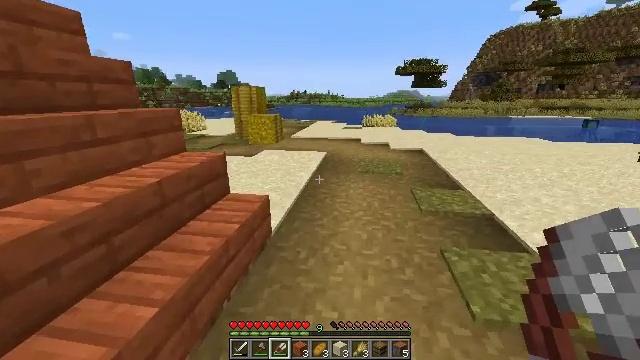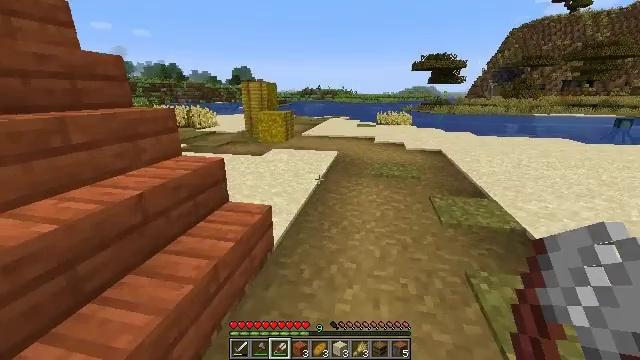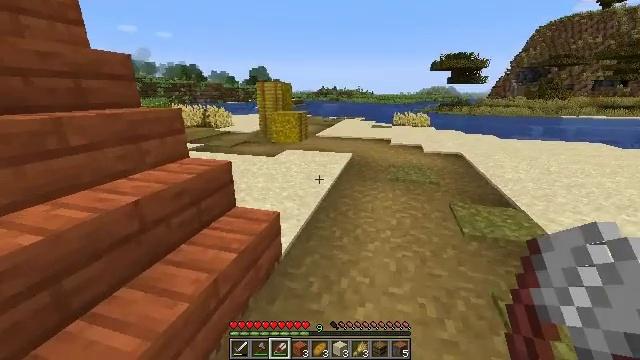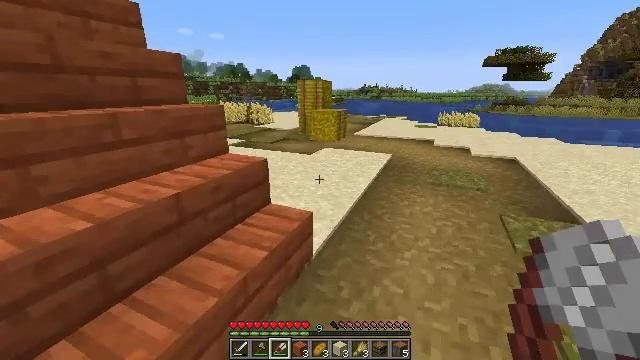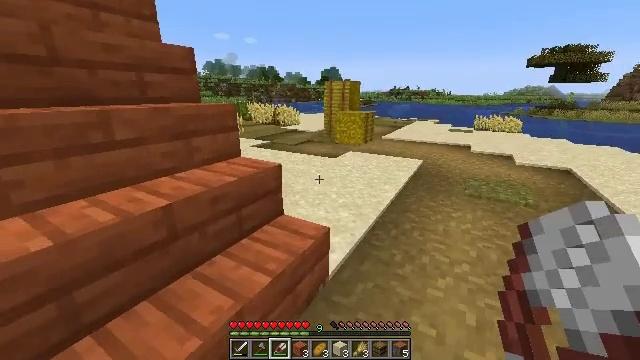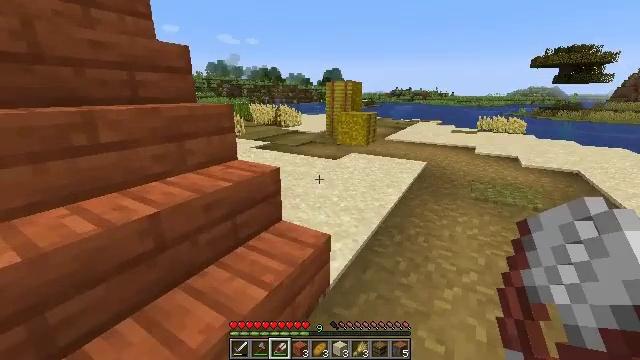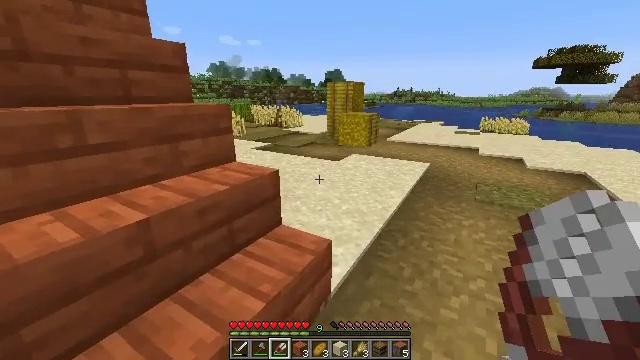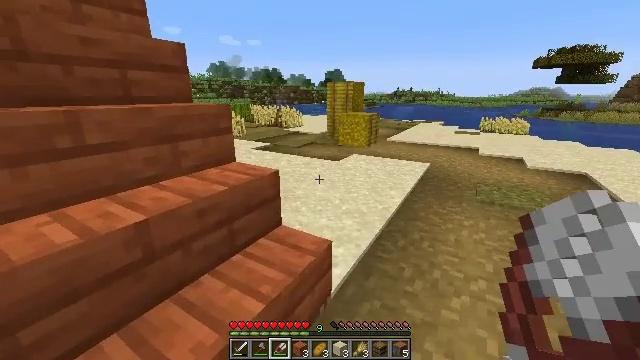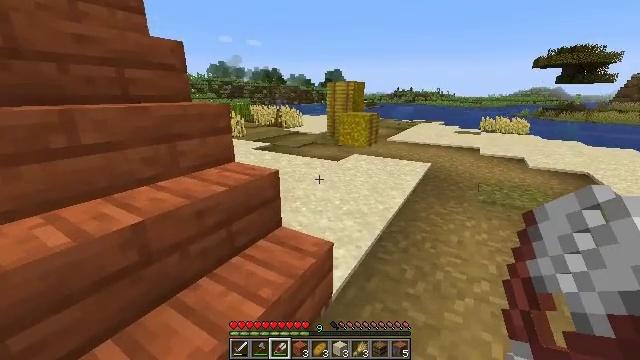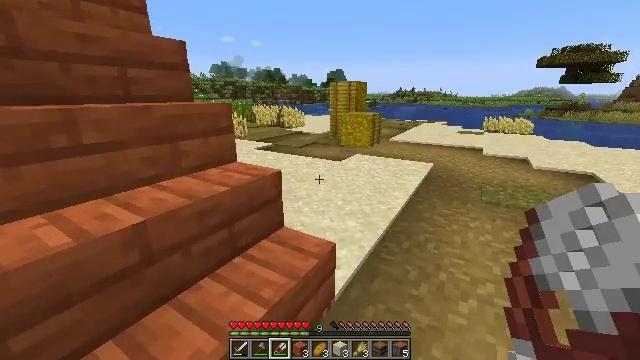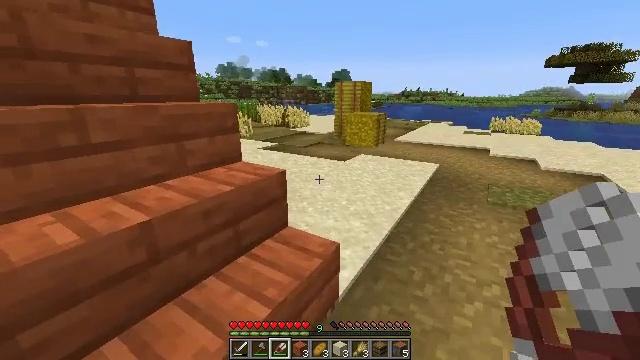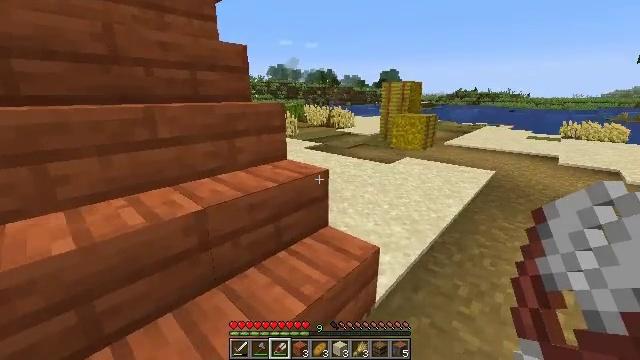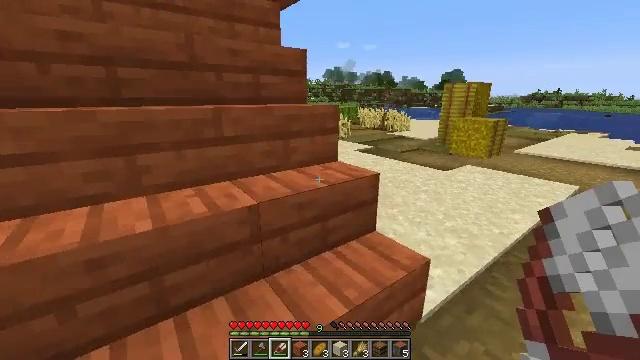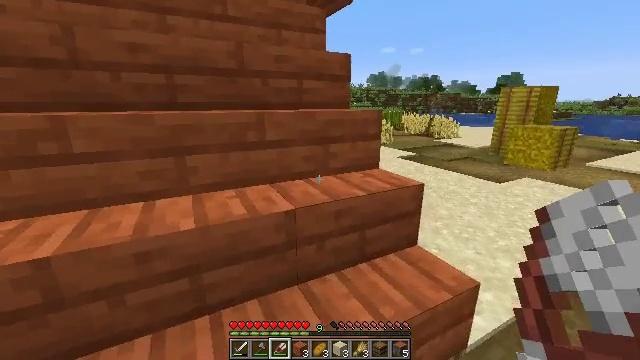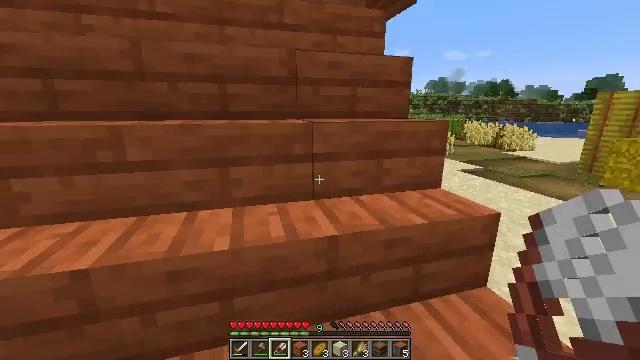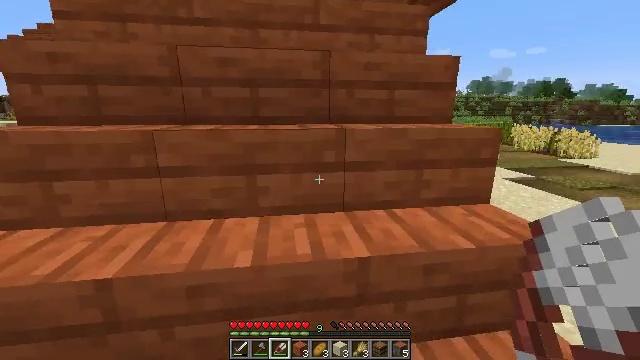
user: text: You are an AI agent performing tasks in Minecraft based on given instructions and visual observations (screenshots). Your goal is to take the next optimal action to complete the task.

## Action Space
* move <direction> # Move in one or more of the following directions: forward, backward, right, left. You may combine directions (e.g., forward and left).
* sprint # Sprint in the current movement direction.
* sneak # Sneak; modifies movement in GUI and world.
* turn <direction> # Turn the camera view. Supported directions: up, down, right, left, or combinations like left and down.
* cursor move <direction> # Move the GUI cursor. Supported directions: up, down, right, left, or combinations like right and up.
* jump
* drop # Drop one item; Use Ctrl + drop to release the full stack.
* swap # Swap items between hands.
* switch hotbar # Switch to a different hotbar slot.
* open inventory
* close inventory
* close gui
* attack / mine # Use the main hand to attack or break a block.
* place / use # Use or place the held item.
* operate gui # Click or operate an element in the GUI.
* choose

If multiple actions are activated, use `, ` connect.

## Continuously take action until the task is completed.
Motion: motion action
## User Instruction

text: Remove a bread from the inventory.
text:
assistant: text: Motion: move forward, turn left
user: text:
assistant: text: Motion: move forward, turn left
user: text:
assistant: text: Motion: move forward, turn left
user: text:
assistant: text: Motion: move forward, turn left
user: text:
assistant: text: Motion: no_op
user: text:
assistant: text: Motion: no_op
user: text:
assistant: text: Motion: no_op
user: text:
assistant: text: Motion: no_op
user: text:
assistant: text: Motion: no_op
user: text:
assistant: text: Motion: turn left
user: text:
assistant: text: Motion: turn left
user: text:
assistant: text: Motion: turn left
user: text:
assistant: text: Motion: move forward, turn left and up
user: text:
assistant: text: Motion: move forward, turn left and up
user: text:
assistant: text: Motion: move forward, turn left
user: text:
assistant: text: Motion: move forward, turn left
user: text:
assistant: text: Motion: move forward, turn left
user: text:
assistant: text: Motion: move forward, turn left
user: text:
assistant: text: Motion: move forward, turn left and up, jump
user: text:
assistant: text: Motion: move forward, turn left and up, jump
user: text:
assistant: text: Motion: move forward, turn left and up, jump
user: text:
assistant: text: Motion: move forward, turn left, jump
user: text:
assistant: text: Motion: move forward, jump
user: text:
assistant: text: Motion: move forward, jump
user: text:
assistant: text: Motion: move forward, jump
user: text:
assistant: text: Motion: move forward, jump
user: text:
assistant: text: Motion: move forward, turn right and up
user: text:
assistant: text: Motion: move forward, turn right and up
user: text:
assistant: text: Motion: move forward, turn right and up
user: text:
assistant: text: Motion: move forward, turn right and up